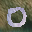
Label: 0